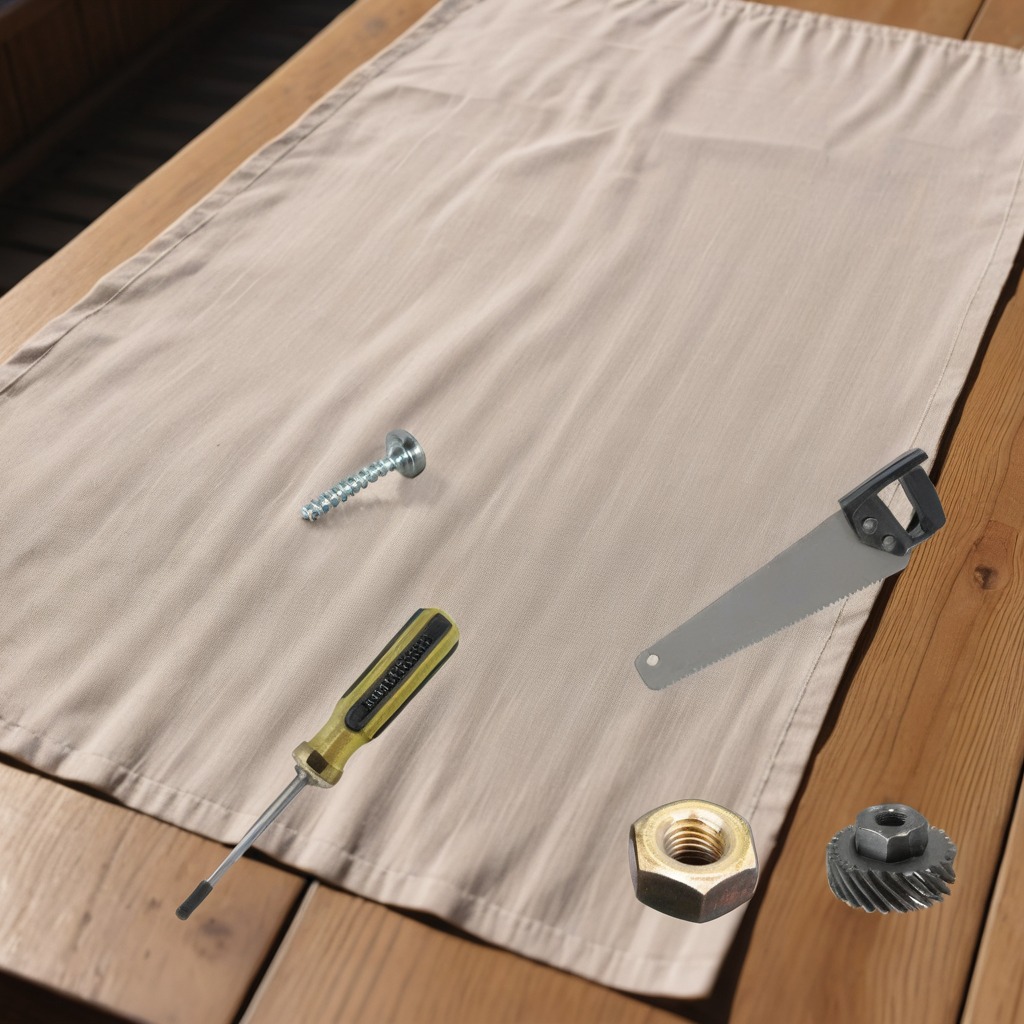
A steel gear with teeth, a metal machine screw, a handheld metal saw, a screwdriver, and a metal nut are lying on a wooden table in an outdoor workshop during daytime bright natural light soft shadows worn but beneath the cloth.